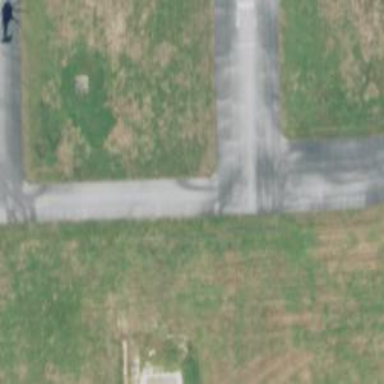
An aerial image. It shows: View of taxiway at the airport.